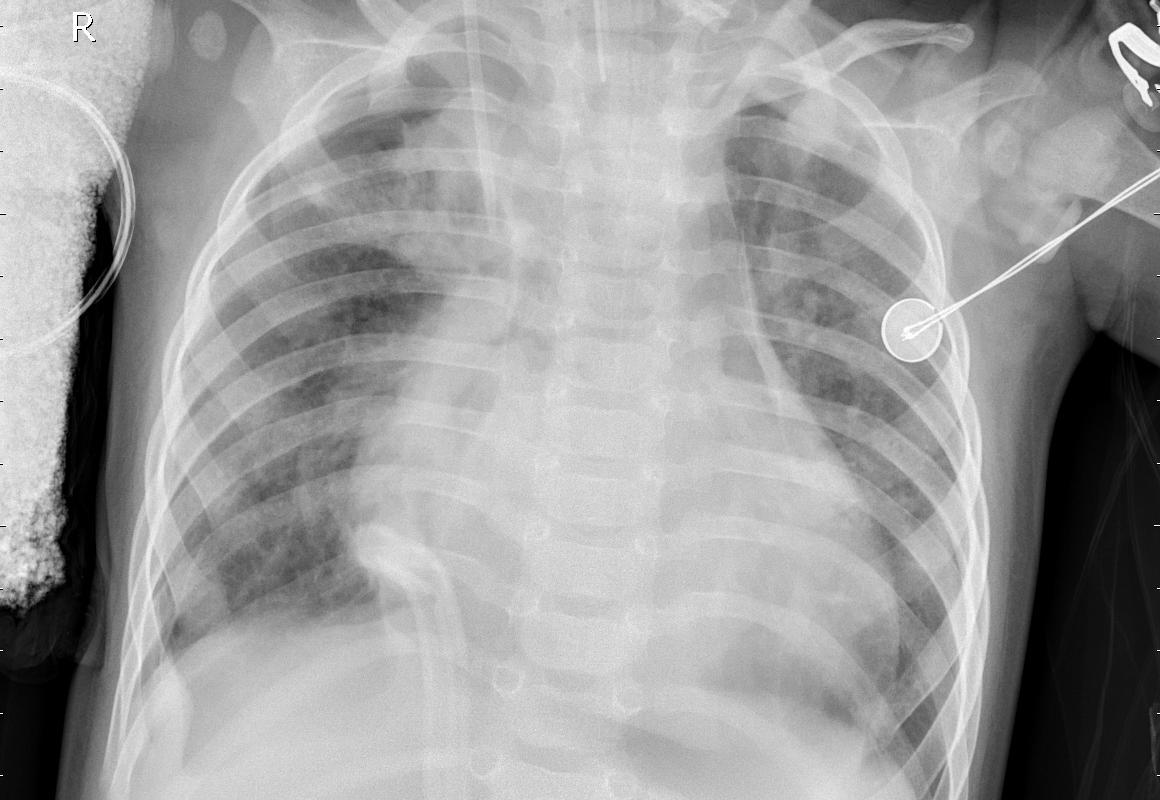
Diagnosis: PNEUMONIA